Question: Steps to reproduce the issue::
1. Open the froala editor on https://www.froala.com/wysiwyg-editor.
2. Remove everything in the editor.
3. Insert an image.
4. Add a caption to the image.
5. Click outside the image and try to type.
: After adding image caption, If write any text then it always written inside the image area[blue color]

<URL>
Can anyone help me?
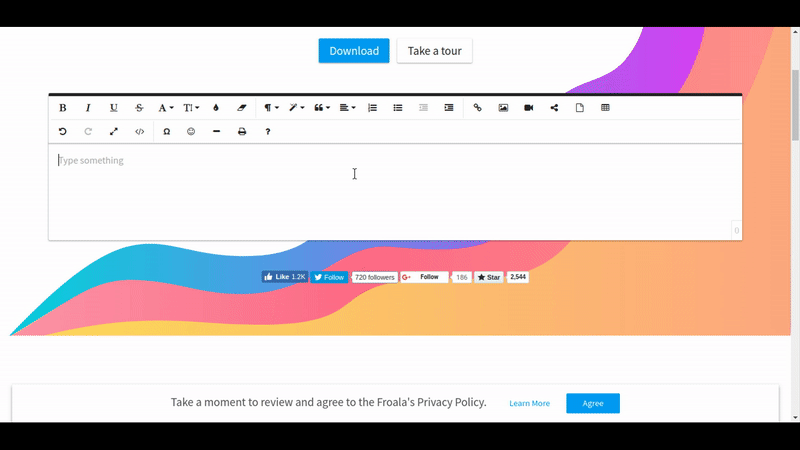
Answer: If you look at your browser's dom inspector you will see that erasing the content and adding the image leaves you with one element wrapping the image and caption, and therefore no-where else to set focus to continue typing. The quickinsert feature also fails to show as there are no block boundaries to trigger it.
Froala Editor offers a decent events API, and there is a workaround via the '<URL>' event which fires when an image element is added into the editor. The code below listens for this event and inserts a new para element immediately after Froala's wrapping elements around the image. When typed, your caption text is part of Froala's wrapper around the image, leaving this new para ready to accept focus and let you type into it.
'''
$('#yourselector').on('froalaEditor.image.inserted', function (e, editor, $img, response) {
$img.after("<p>Type something here</p>"); // insert a new para or div here
});
'''
Note the downside of the simple workaround is that you get extra content injected, but the benefit hopefully outweighs that for your use-case.
This is a plain JS solution which hopefully you can adapt for your environment.
I have previously failed to add JS snippets for Froala to SO so provide this <URL>.
<URL>